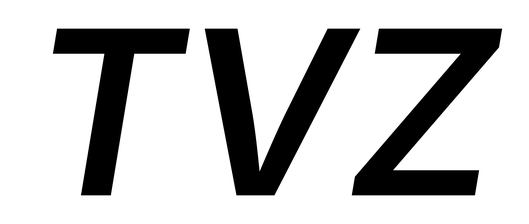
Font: Inter-Italic_SemiBold_Italic